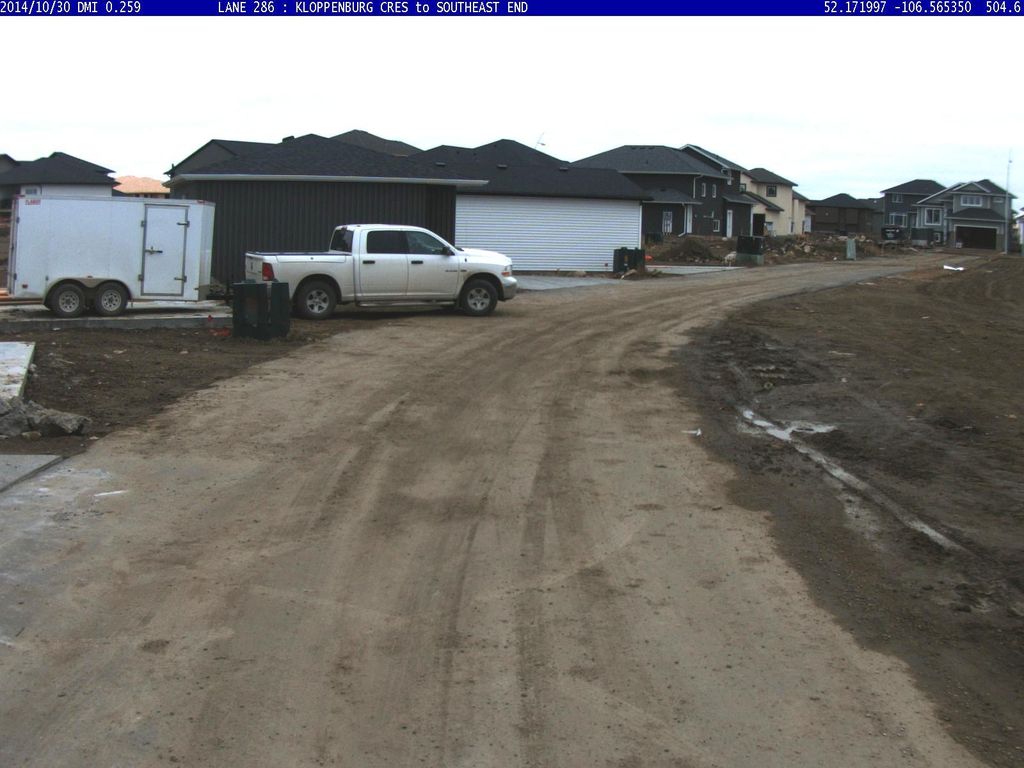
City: saskatoon